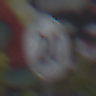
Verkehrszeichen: EndeGeschwindigkeit20
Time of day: MorningAfternoon
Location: Outdoor (Urban)
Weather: PartlyCloudy
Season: NotSpecified
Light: Natural